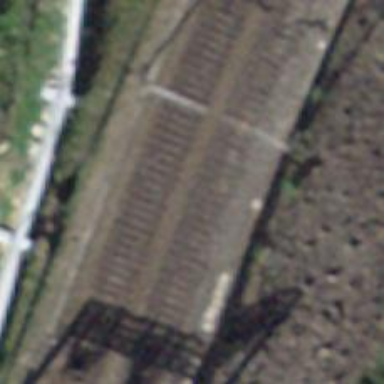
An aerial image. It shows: Single railway track with electrification through contact line.